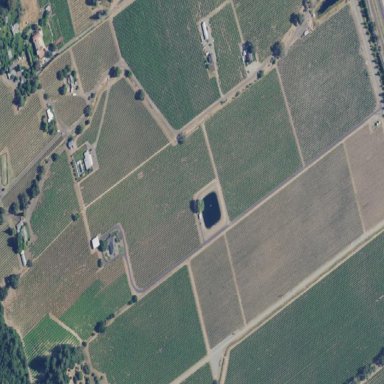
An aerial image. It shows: Vineyard growing grapes.